This continuous-wavelet-transform scalogram was computed from a bearing vibration snapshot. Classify the bearing condition as one of: normal, inner_race, outer_race, ball.
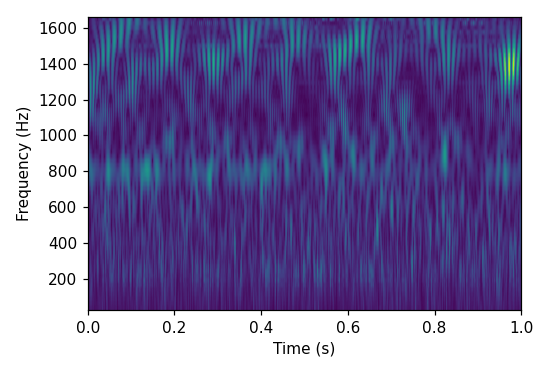
Answer: normal